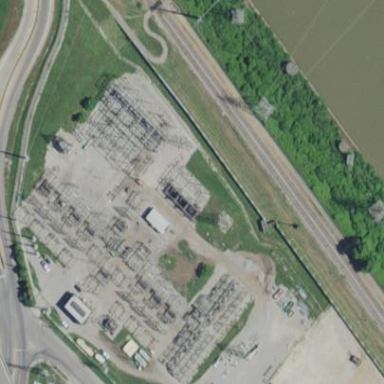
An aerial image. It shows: Power substation.